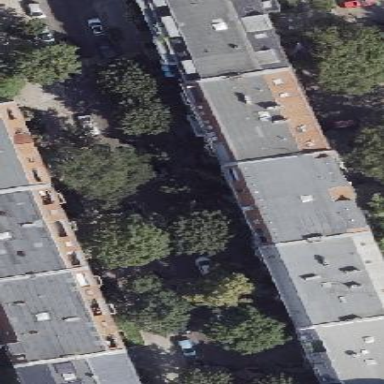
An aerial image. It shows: Apartment building with double saltbox roof shape.